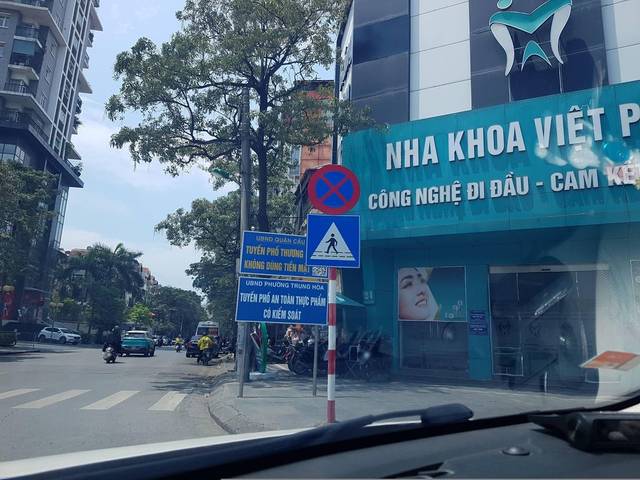
Region: Vietnam
Coordinates: 21.014, 105.803